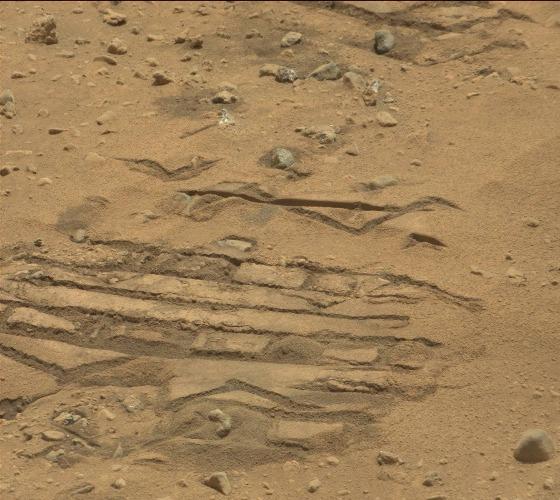
Terrain classes present: Bedrock, Gravel / Sand / Soil, Rock, Track